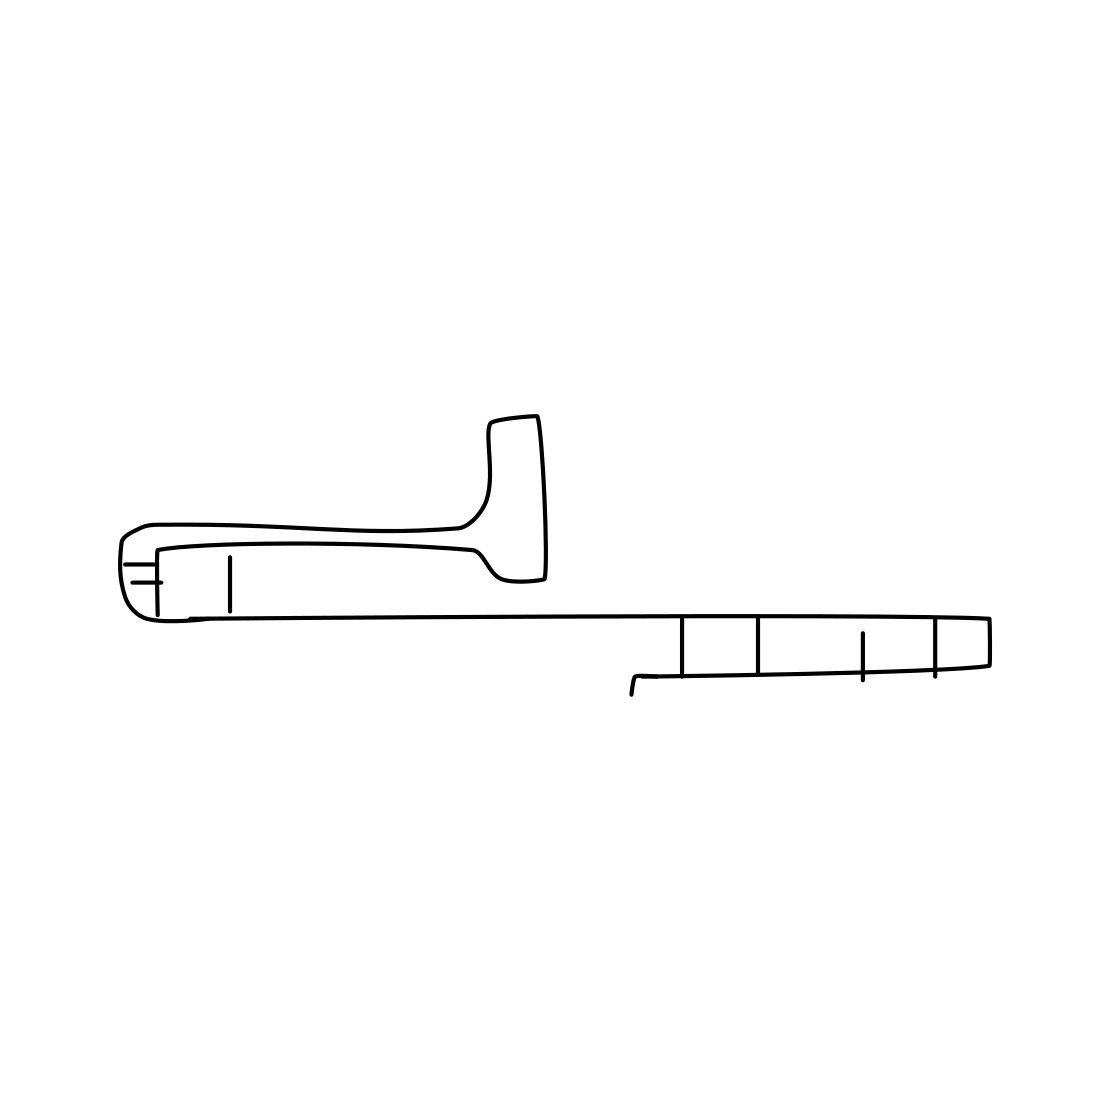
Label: trombone